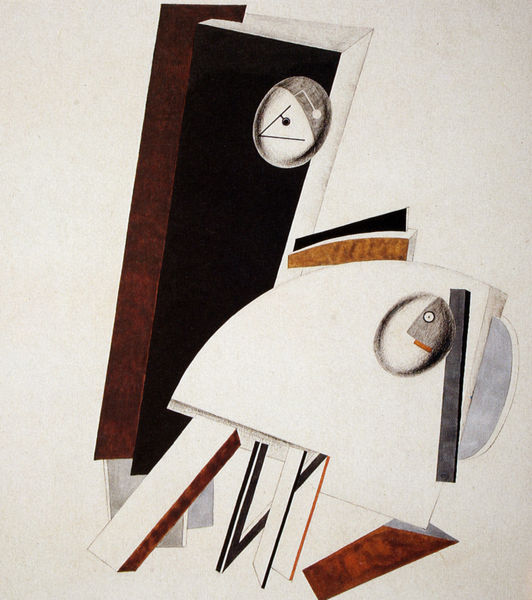
Titel: Der Ängstliche
Künstler: El Lissitzky
Standort: Moskau
Institution: Tretjakow-Galerie
Schlagwörter: weiß, gelb, braun, glas, schwarz, gesicht, figur, kreis, papier, abstrakt, fläche, formen, streifen, linie, quadrat, viereck, winkel, geometrische formen, abstrahierend, suprematismus, zierkel